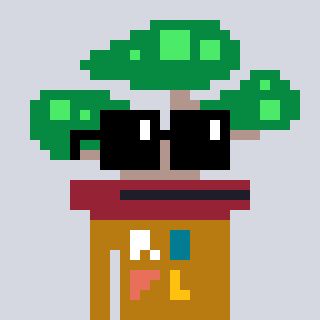
a pixel art character with square black sunglasses, a bonsai-shaped head and a gold-colored body on a cool background